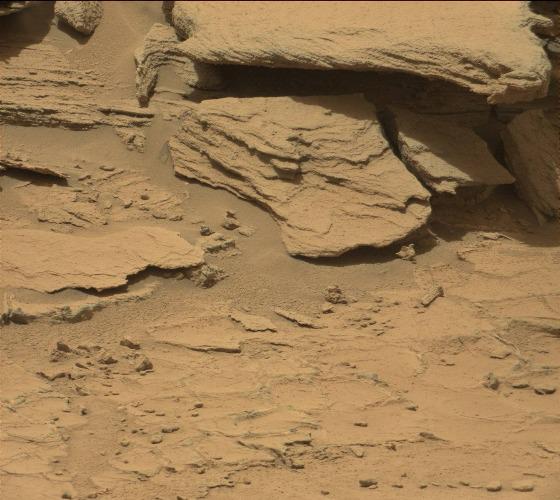
Terrain classes present: Bedrock, Gravel / Sand / Soil, Rock, Shadow